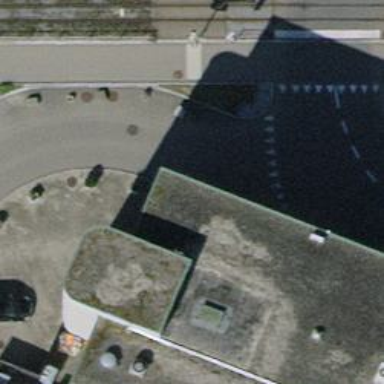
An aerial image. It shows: Bicycle parking area with anchors for securing bicycles.